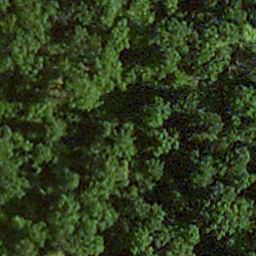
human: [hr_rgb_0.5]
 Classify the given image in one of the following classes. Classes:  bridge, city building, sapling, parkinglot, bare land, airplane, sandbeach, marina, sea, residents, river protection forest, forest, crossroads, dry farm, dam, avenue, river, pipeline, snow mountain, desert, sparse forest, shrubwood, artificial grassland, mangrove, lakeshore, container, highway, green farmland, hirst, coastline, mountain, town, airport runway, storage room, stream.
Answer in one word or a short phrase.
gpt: forest